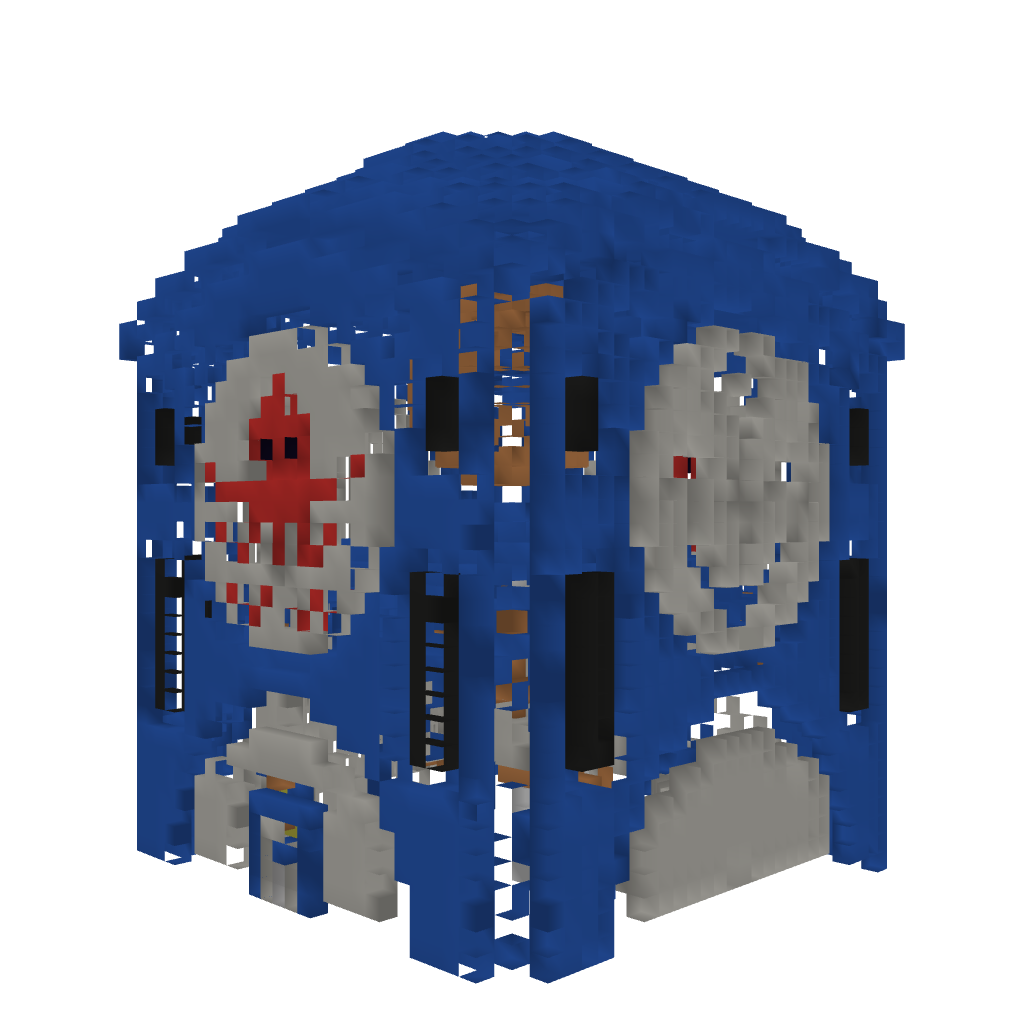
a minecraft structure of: Octopus Temple